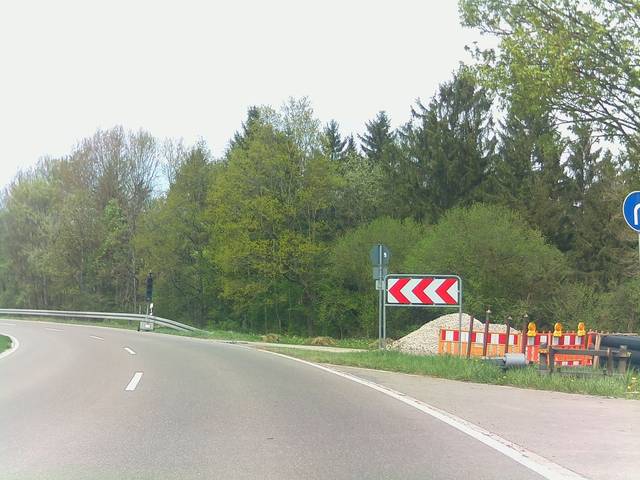
Region: Germany
Coordinates: 48.135, 8.63